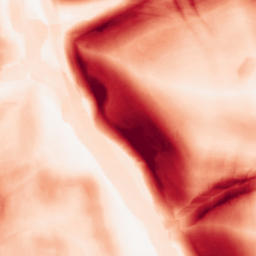
Category: morphological
Decomposition family: morphological_square
Decomposition parameters: operation: gradient
size: 15
Upsampling method: edge_directed
Upsampling parameters: scale: 2
Upsampling scale: 2